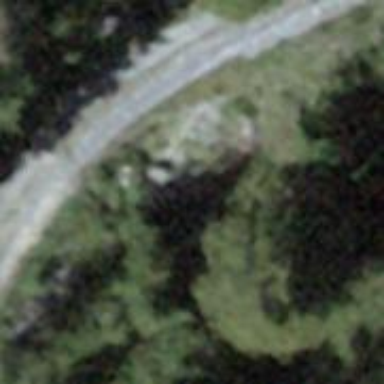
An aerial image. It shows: Culvert tunnel.